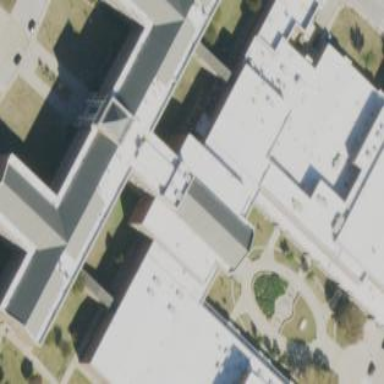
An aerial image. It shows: School building.